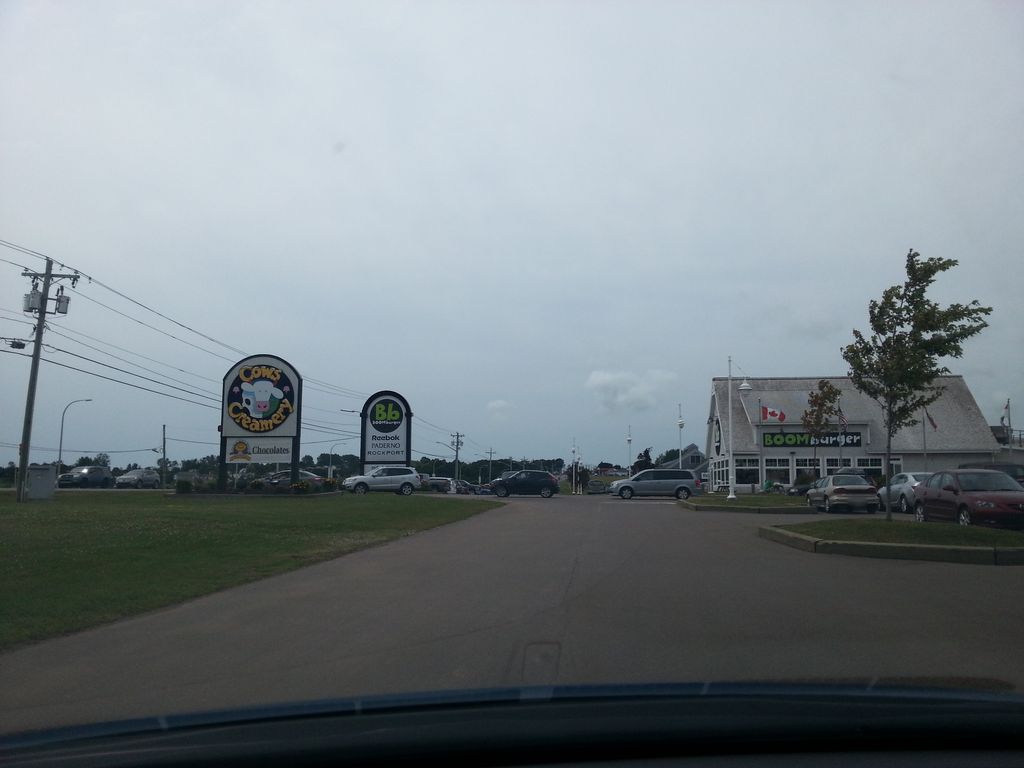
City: charlottetown